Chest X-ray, AP view. Patient: 54 years old, sex M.
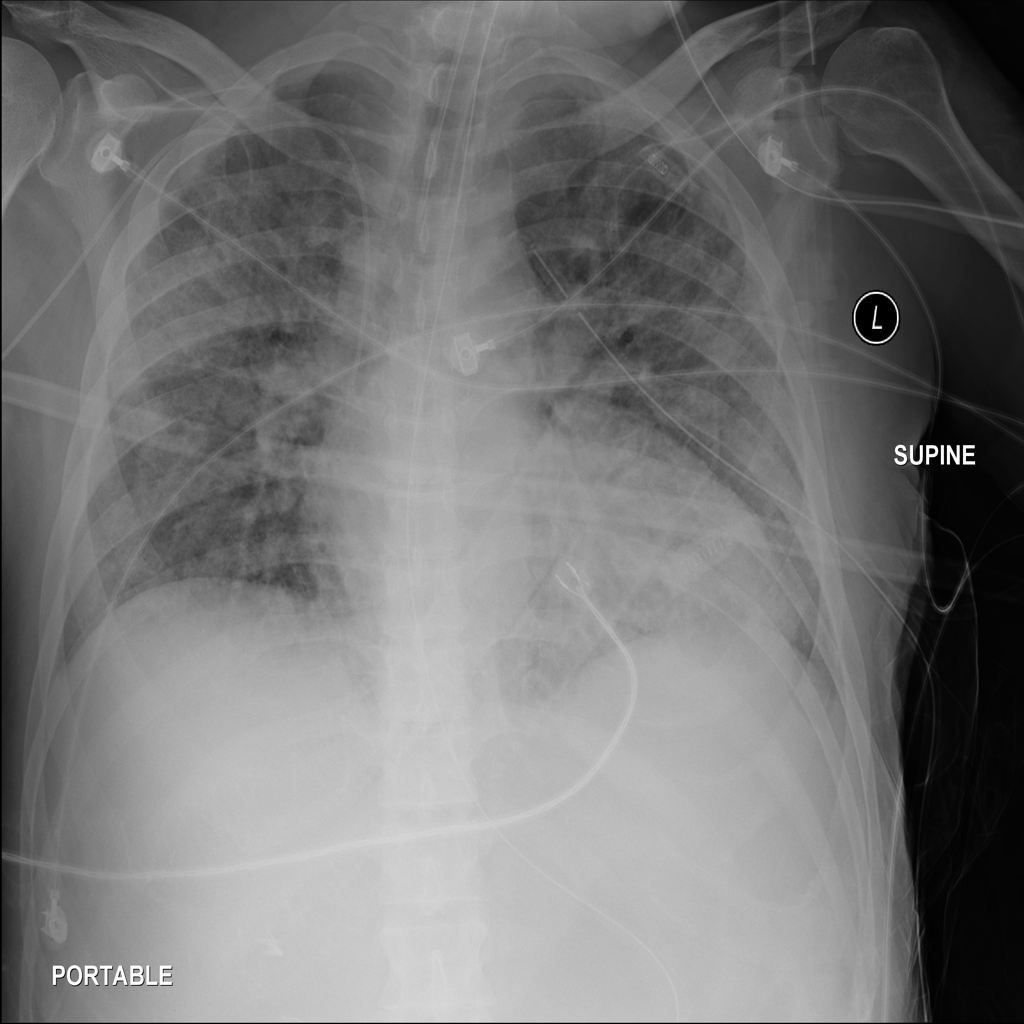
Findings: Cardiomegaly, Effusion, Emphysema